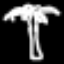
Label: palm tree